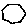
Label: hexagon